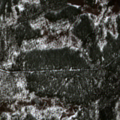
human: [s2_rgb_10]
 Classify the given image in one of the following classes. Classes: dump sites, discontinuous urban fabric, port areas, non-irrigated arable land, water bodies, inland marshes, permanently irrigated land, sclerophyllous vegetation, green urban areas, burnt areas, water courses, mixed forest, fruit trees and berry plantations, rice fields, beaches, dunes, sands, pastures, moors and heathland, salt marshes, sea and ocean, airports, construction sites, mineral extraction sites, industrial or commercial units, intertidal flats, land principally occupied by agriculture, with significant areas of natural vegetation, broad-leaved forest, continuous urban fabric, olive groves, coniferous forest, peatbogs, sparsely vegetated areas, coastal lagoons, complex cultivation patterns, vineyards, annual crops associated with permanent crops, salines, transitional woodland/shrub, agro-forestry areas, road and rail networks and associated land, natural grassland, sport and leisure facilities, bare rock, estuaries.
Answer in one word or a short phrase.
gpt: coniferous forest, mixed forest, transitional woodland/shrub